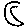
Label: moon